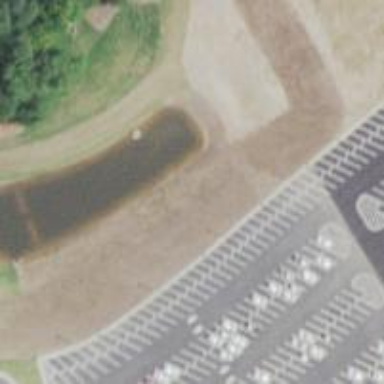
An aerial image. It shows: Peaceful pond surrounded by nature.